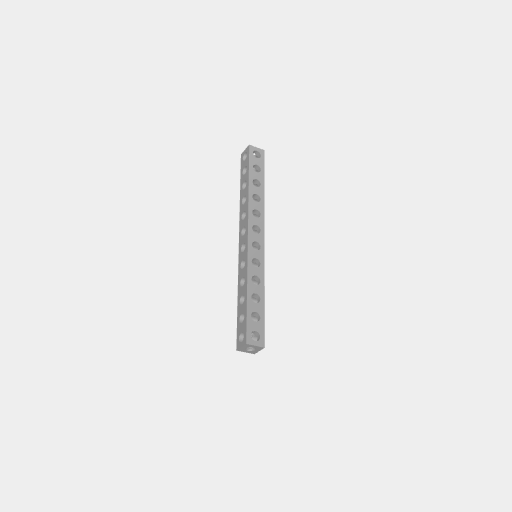
Part: SquareBeam12H